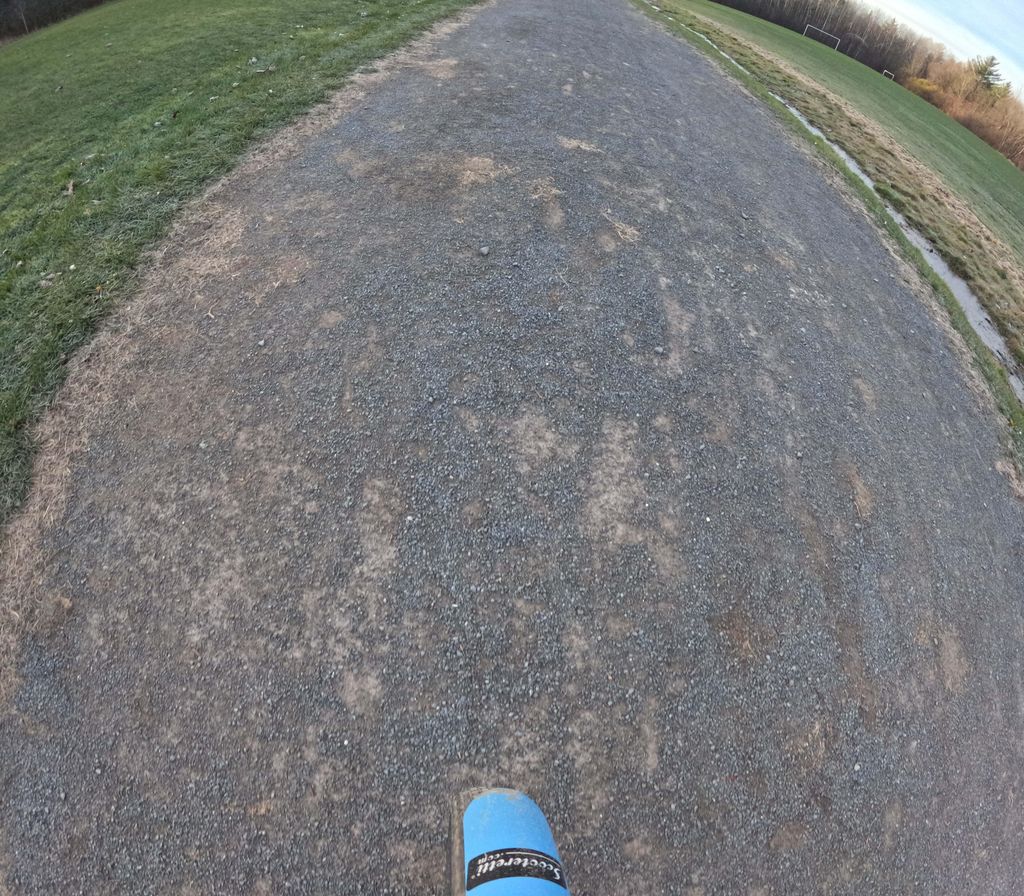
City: ottawa-gatineau